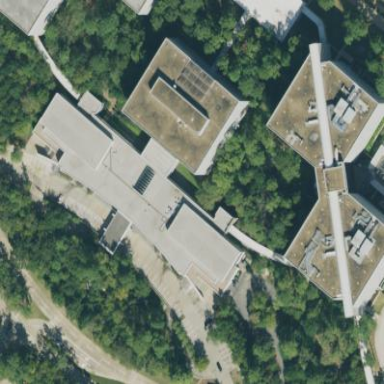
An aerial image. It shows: University building associated with college.